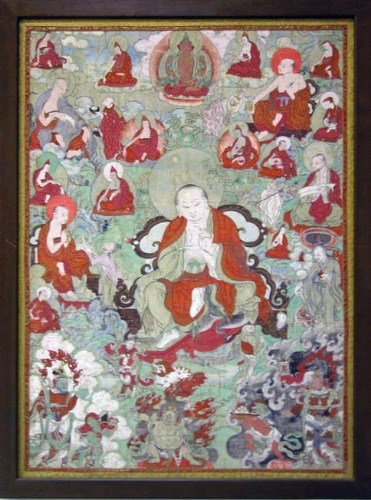
Artist: Unidentified artist
Object type: Panel from a triptych
Classification: Paintings
Medium: Side panel of a triptych of framed paintings; watercolor on linen
Culture: China
Period: Ming dynasty (1368–1644) or earlier
Dimensions: 31 1/8 × 22 1/2 in. (79.1 × 57.2 cm)
Framed: 35 1/2 in. × 26 5/8 in. × 1 in. (90.2 × 67.6 × 2.5 cm)
Department: Asian Art
Credit line: Rogers Fund, 1930
Accession year: 1930
Repository: Metropolitan Museum of Art, New York, NY
Tags: Men|Buddhism